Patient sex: M
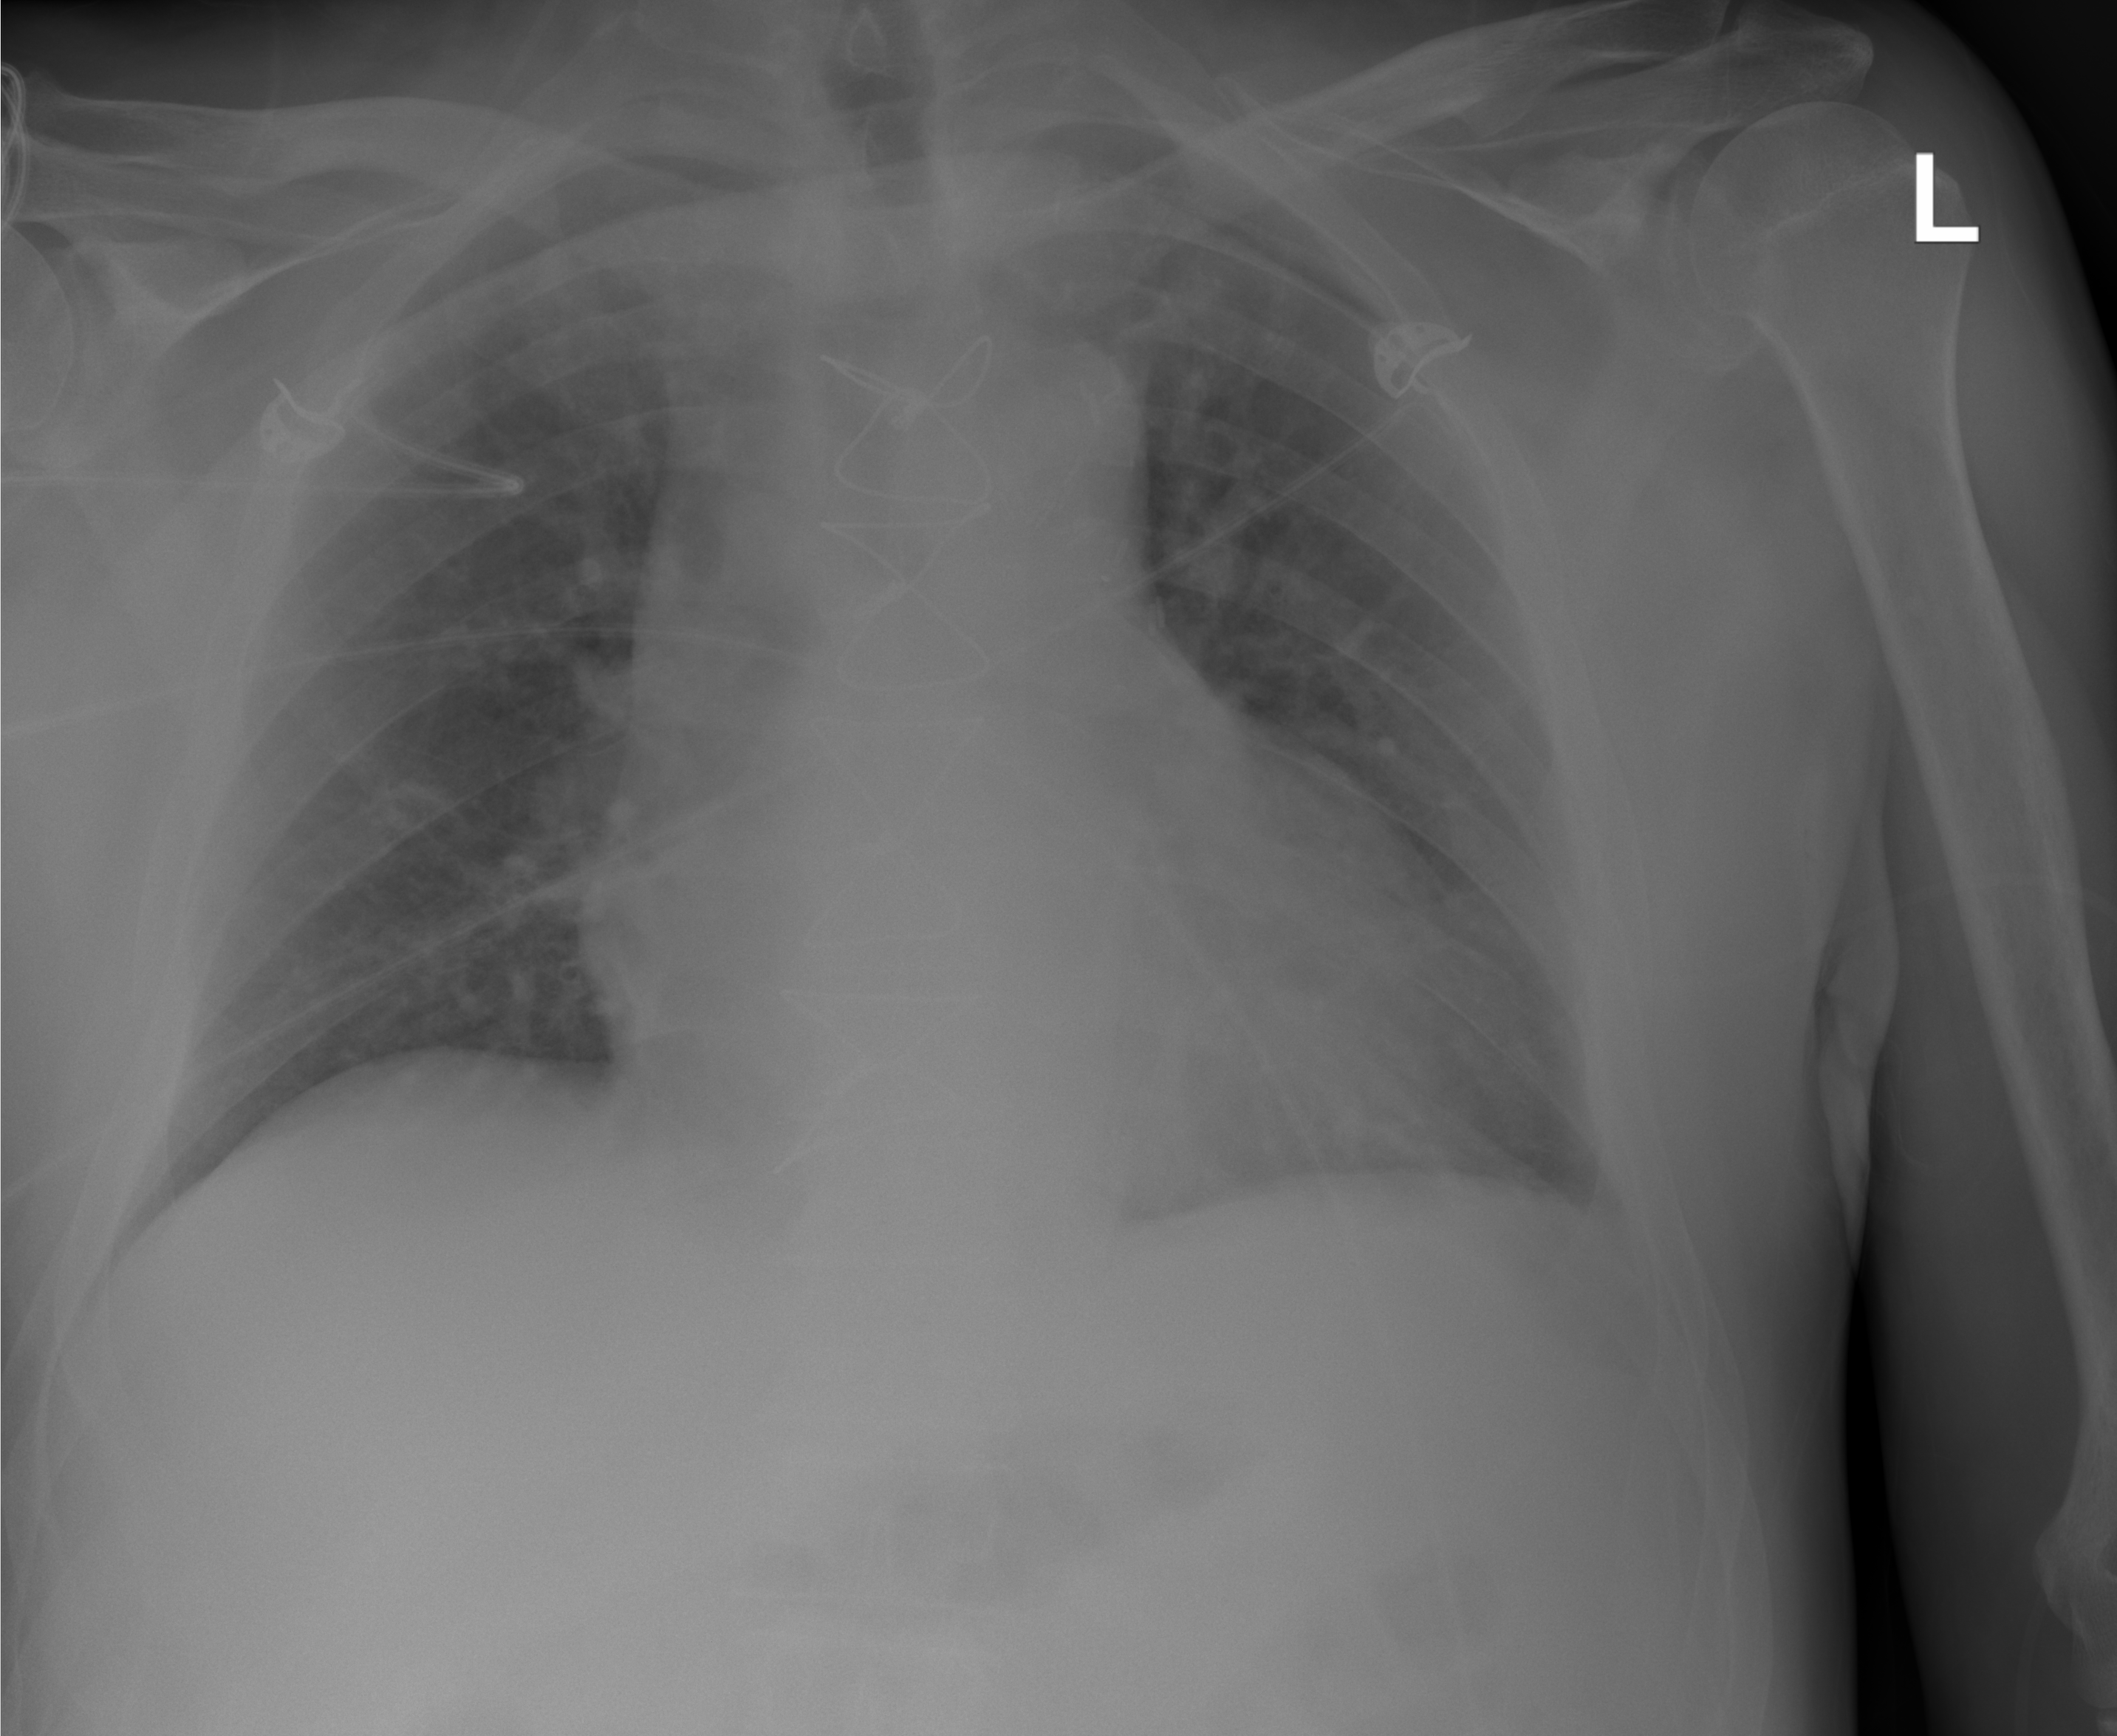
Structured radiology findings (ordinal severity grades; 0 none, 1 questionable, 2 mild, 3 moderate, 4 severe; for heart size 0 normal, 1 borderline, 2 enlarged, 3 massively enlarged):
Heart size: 2
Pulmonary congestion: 1
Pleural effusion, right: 0
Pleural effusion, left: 0
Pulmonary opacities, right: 0
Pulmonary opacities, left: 0
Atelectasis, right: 0
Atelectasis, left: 0